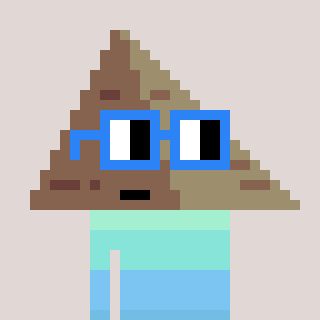
a pixel art character with square blue glasses, a pyramid-shaped head and a grayscale-colored body on a warm background